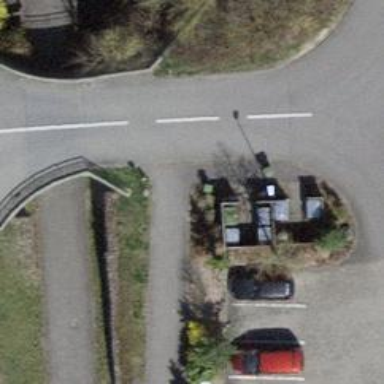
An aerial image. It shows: Concrete path.